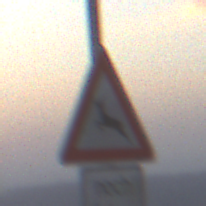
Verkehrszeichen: WildwechselRechts
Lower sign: LaengeEinerStrecke4
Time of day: SunriseSunset
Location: Outdoor (Suburban)
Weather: Clear
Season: NotSpecified
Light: Natural